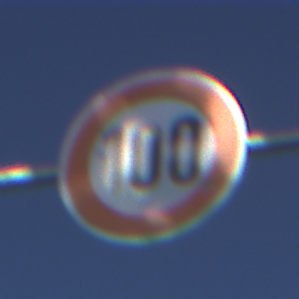
Verkehrszeichen: Geschwindigkeit100
Umgebung: Outdoor, Nature
Tageszeit: MorningAfternoon
Wetter: PartlyCloudy
Licht: Natural
Jahreszeit: NotSpecified
Kontrast: HighContrast